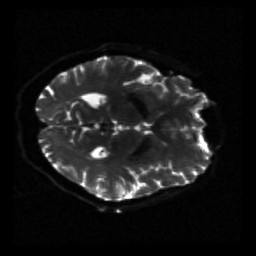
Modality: sbref
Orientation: axial
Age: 62
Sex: female
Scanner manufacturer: siemens
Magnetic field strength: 3 T
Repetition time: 3.23 s
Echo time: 0.0892 s